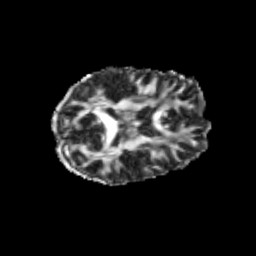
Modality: FA
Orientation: axial
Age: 27
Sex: female
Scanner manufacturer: siemens
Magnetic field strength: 3 T
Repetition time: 3.5 s
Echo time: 0.104 s